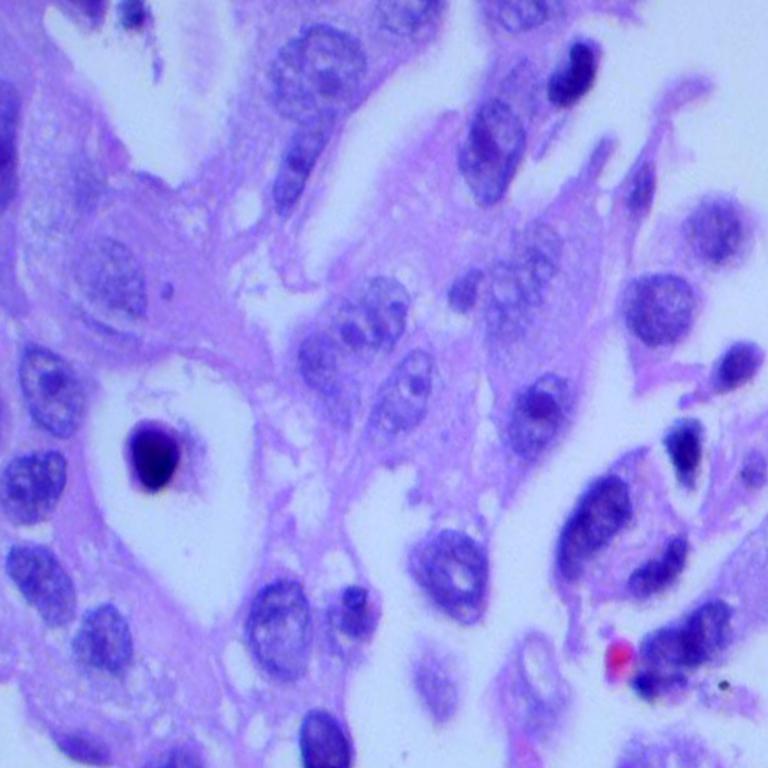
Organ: lung
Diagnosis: adenocarcinomas